Brain MRI, t2w sequence, axial 2D slice.
Patient: age 51, sex F, weight 95 kg, height 1.95 m
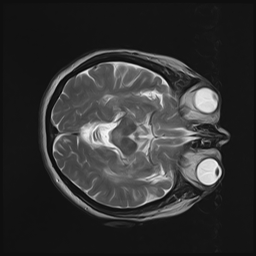